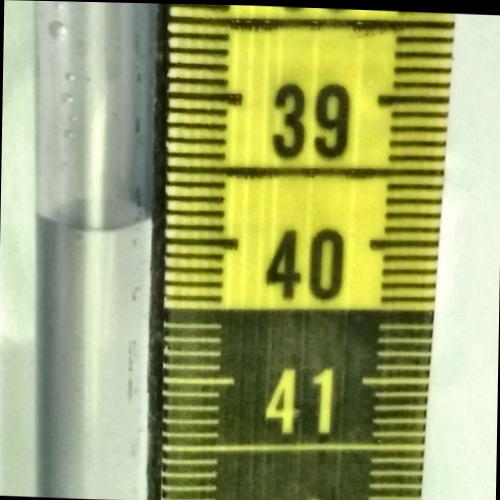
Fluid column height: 39.9 cm